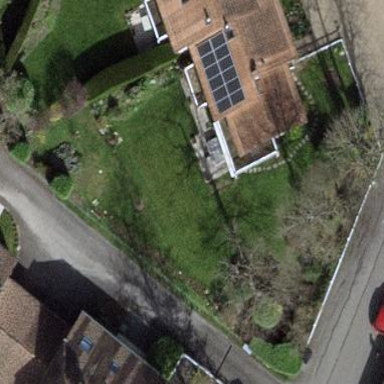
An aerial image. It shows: Garden enclosed by fence.